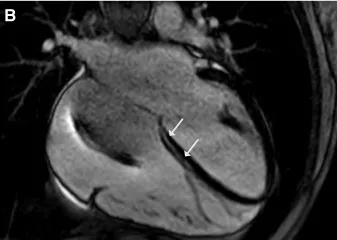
4-chamber -views demonstrating striated midwall fibrosis of the septal LV wall (arrows). Ejection fraction was mildly impaired (LVEF 47.
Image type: radiology (mri)